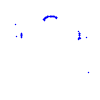
Particle: pion